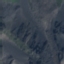
Land use / land cover: HerbaceousVegetation